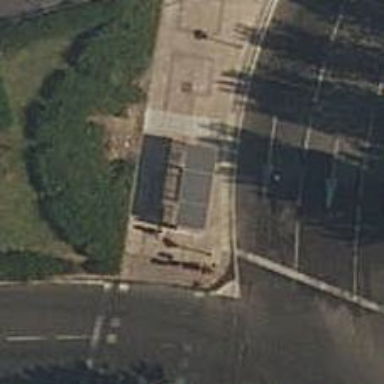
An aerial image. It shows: Bus stop with platform for public transport.